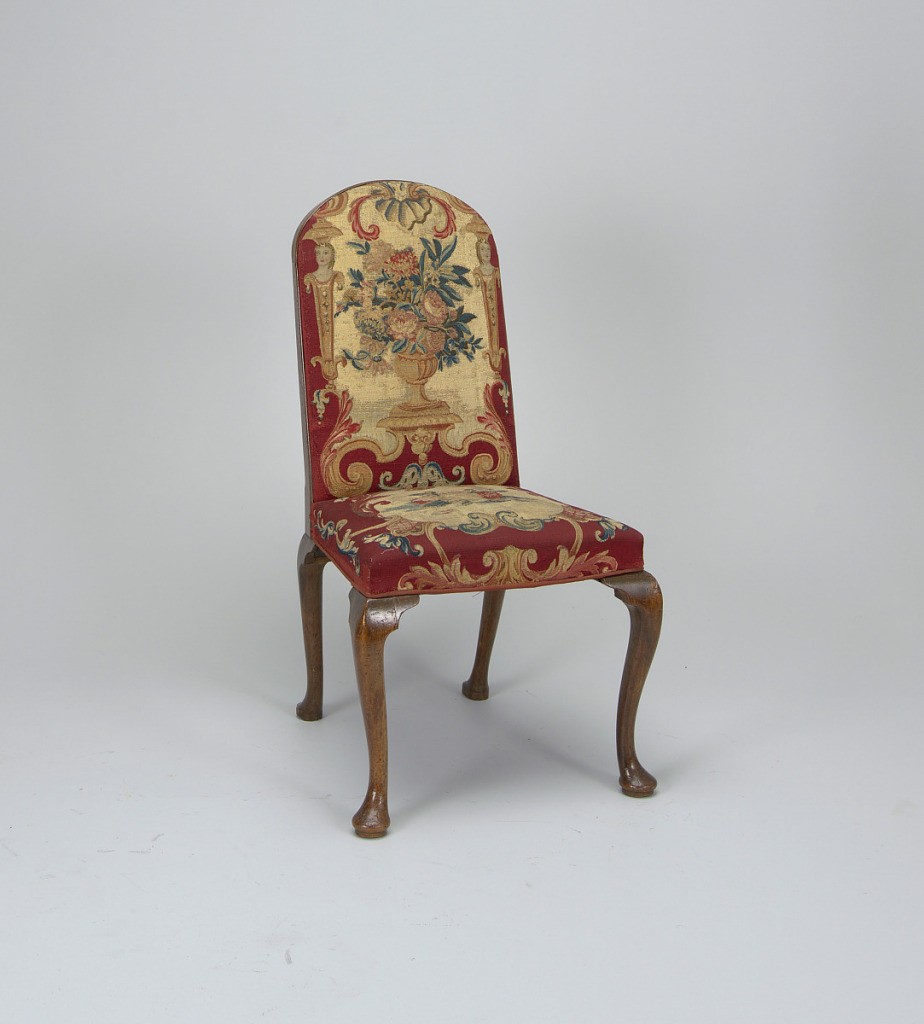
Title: Side chairs
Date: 18th century
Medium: Wood, tapestry upholstery, fabric
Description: Simple cabriole legs ending in club feet; tall back rounded at top; seat and back upholstered in tapestry of red ground decorated with scrollwork and vase of flowers in cartouche in tones of cream, tan, ochre and green.  Chairs -1a, -1b and -1d with fitted covers of green fabric.
1a- Needle point of large bouquet of flowers on seat
1b- Needle point of bird on seat
1c- Needle point of small bouquet of flowers on seat
1d- Needle point of small bouquet of flowers on seat